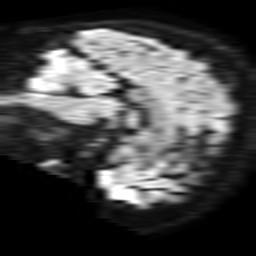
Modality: TRACE
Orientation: sagittal
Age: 47
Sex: female
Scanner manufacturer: philips
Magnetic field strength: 1.5 T
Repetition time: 3.398 s
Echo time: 0.06922 s